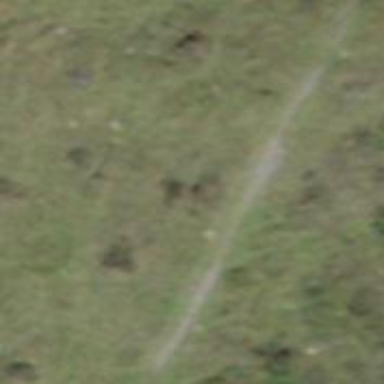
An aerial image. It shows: Path.